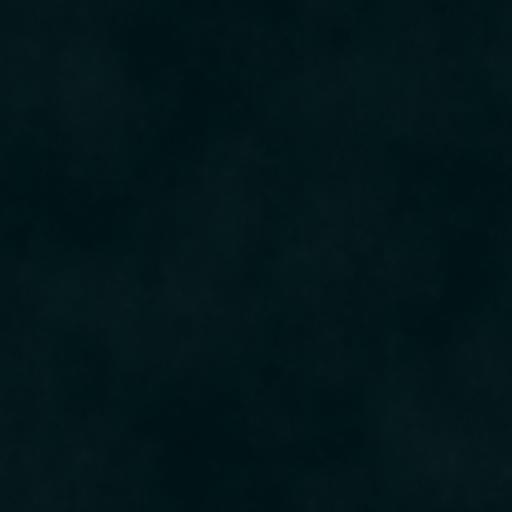
Tags: black crack cracked cracks dark paint painted reflective shiny